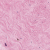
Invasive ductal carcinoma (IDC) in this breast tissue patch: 0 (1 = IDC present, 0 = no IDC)